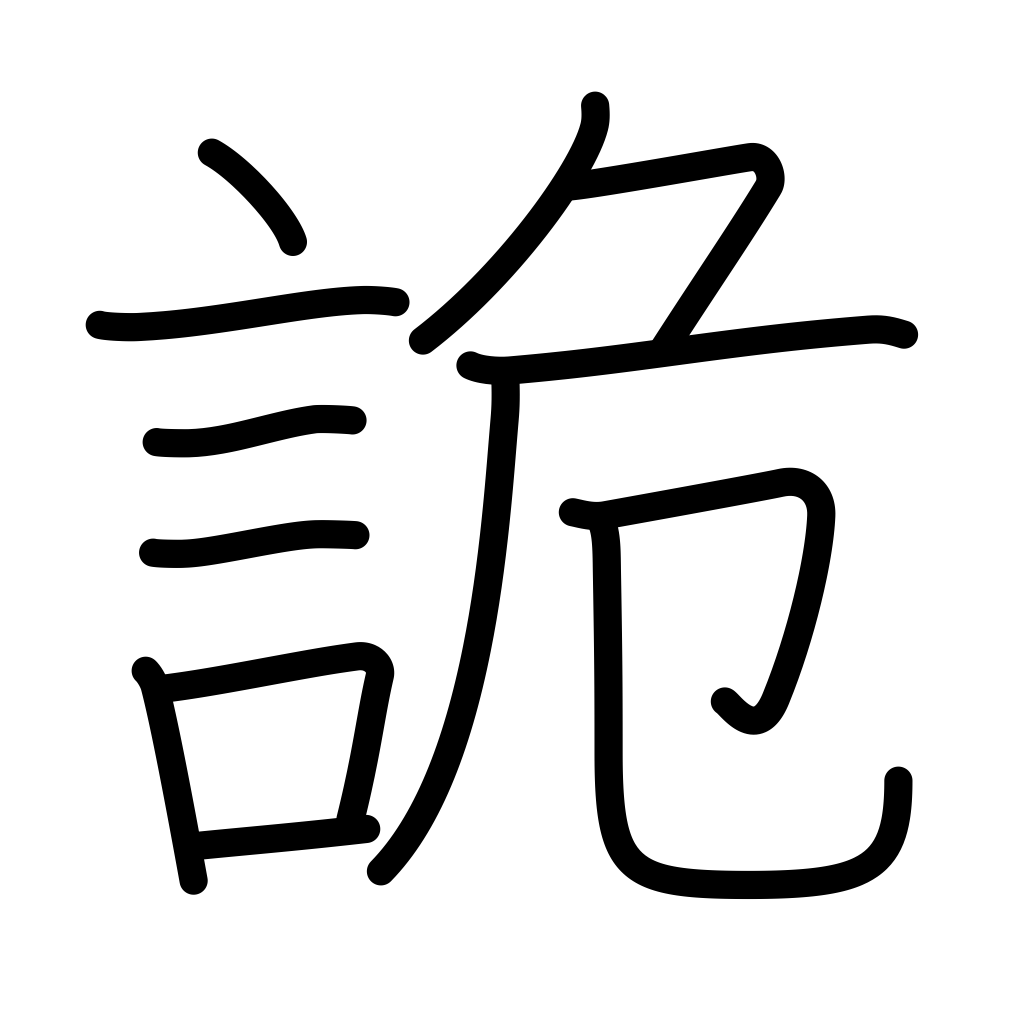
Meaning: lie, deceive